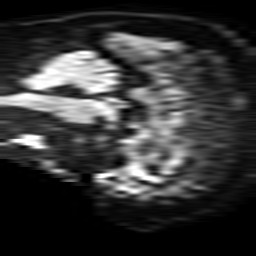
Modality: TRACE
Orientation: sagittal
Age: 28
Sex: male
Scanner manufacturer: philips
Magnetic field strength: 1.5 T
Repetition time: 3.359 s
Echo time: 0.09255 s